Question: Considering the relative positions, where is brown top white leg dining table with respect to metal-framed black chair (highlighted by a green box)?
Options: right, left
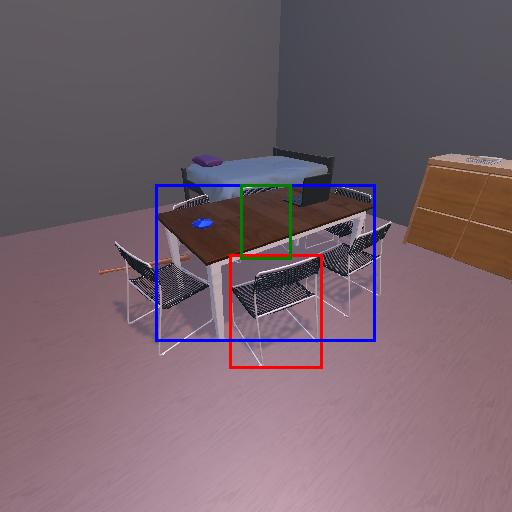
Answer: right